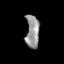
Tissue: prostate
Cell type: T cells
Senescence score: 0.3125
Nuclear area (px): 442
Mean DAPI intensity: 147.821